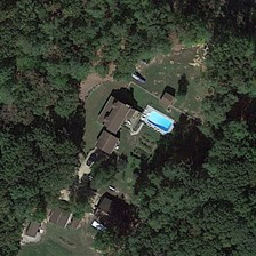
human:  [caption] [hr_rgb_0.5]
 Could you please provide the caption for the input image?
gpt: several buildings with swimming pool are semi-surrounded by a piece of forest to.

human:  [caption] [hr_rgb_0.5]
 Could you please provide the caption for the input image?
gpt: Some buildings with swimming pools are surrounded by a part of the forest.

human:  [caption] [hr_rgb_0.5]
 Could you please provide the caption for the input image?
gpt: Several buildings with swimming pools are half surrounded by a forest.

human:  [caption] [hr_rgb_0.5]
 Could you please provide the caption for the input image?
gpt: Many buildings are surrounded by forests.

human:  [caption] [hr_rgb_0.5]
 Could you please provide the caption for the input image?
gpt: Several buildings with a swimming pool are semi-surrounded by a piece of forest.